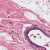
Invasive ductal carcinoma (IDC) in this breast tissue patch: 0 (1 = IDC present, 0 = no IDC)